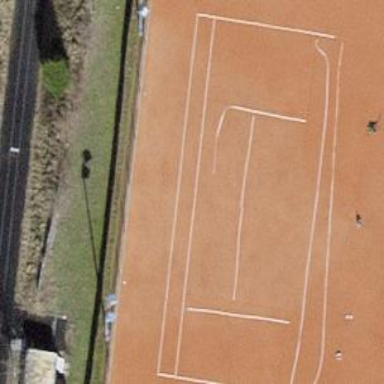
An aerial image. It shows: Tennis court in leisure pitch.